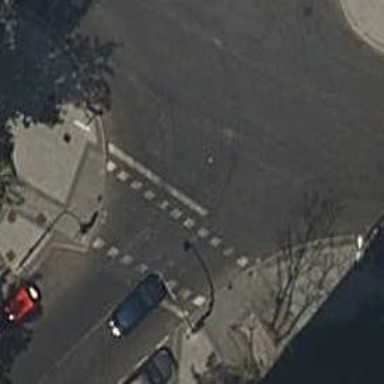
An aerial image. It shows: Crossing with traffic signals.